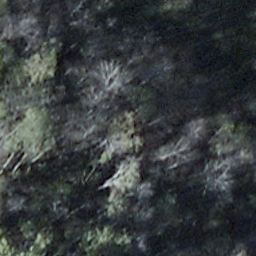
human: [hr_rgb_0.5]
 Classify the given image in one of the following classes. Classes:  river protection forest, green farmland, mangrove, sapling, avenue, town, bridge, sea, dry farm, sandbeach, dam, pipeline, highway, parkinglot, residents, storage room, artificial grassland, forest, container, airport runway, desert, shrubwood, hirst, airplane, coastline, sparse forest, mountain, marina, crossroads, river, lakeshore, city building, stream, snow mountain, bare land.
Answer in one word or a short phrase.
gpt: shrubwood